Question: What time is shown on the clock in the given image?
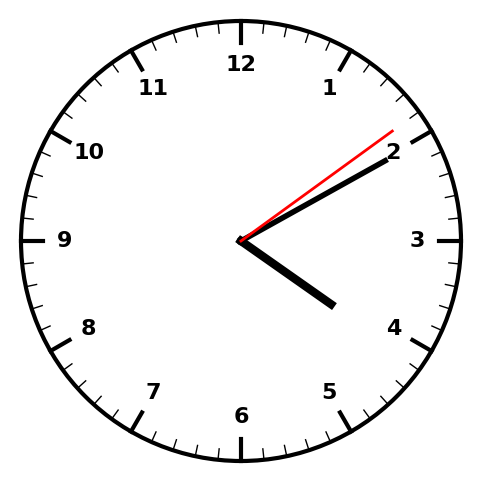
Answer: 04:10:09